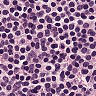
Metastatic tissue present: no